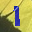
Label: 1